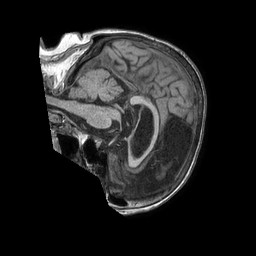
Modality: T1w
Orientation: sagittal
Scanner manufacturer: philips
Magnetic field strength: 1.5 T
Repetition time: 0.007828 s
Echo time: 0.003575 s